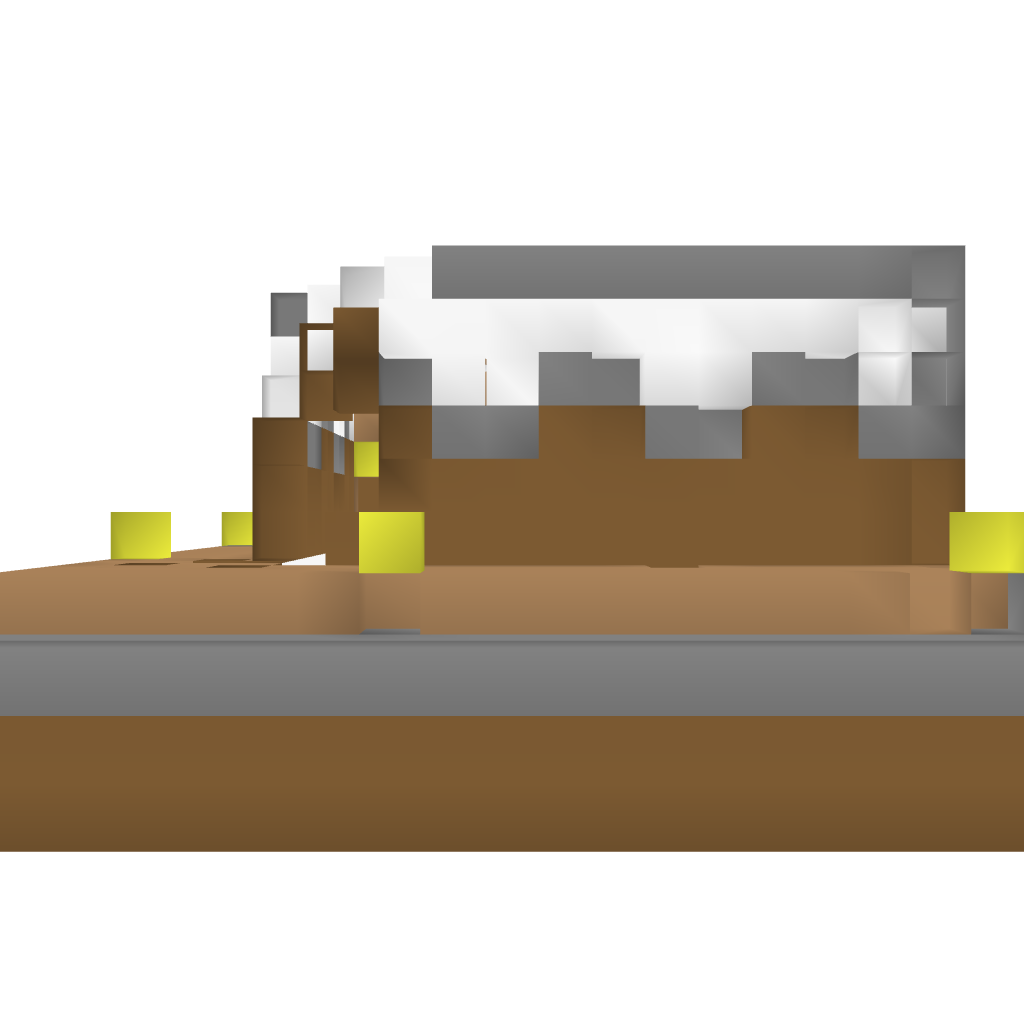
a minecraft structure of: Cake Shop shape of cake 50% earth below house